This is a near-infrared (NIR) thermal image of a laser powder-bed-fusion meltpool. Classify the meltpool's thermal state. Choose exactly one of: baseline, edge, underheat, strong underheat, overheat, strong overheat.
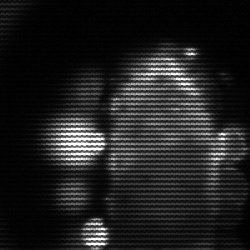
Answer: strong underheat